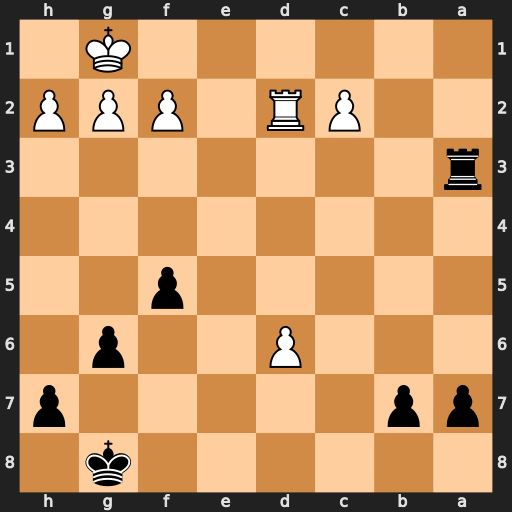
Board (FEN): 6k1/pp5p/3P2p1/5p2/8/r7/2PR1PPP/6K1
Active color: b
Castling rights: -
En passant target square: -
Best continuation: Ra1+ Rd1 Rxd1#